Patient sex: F
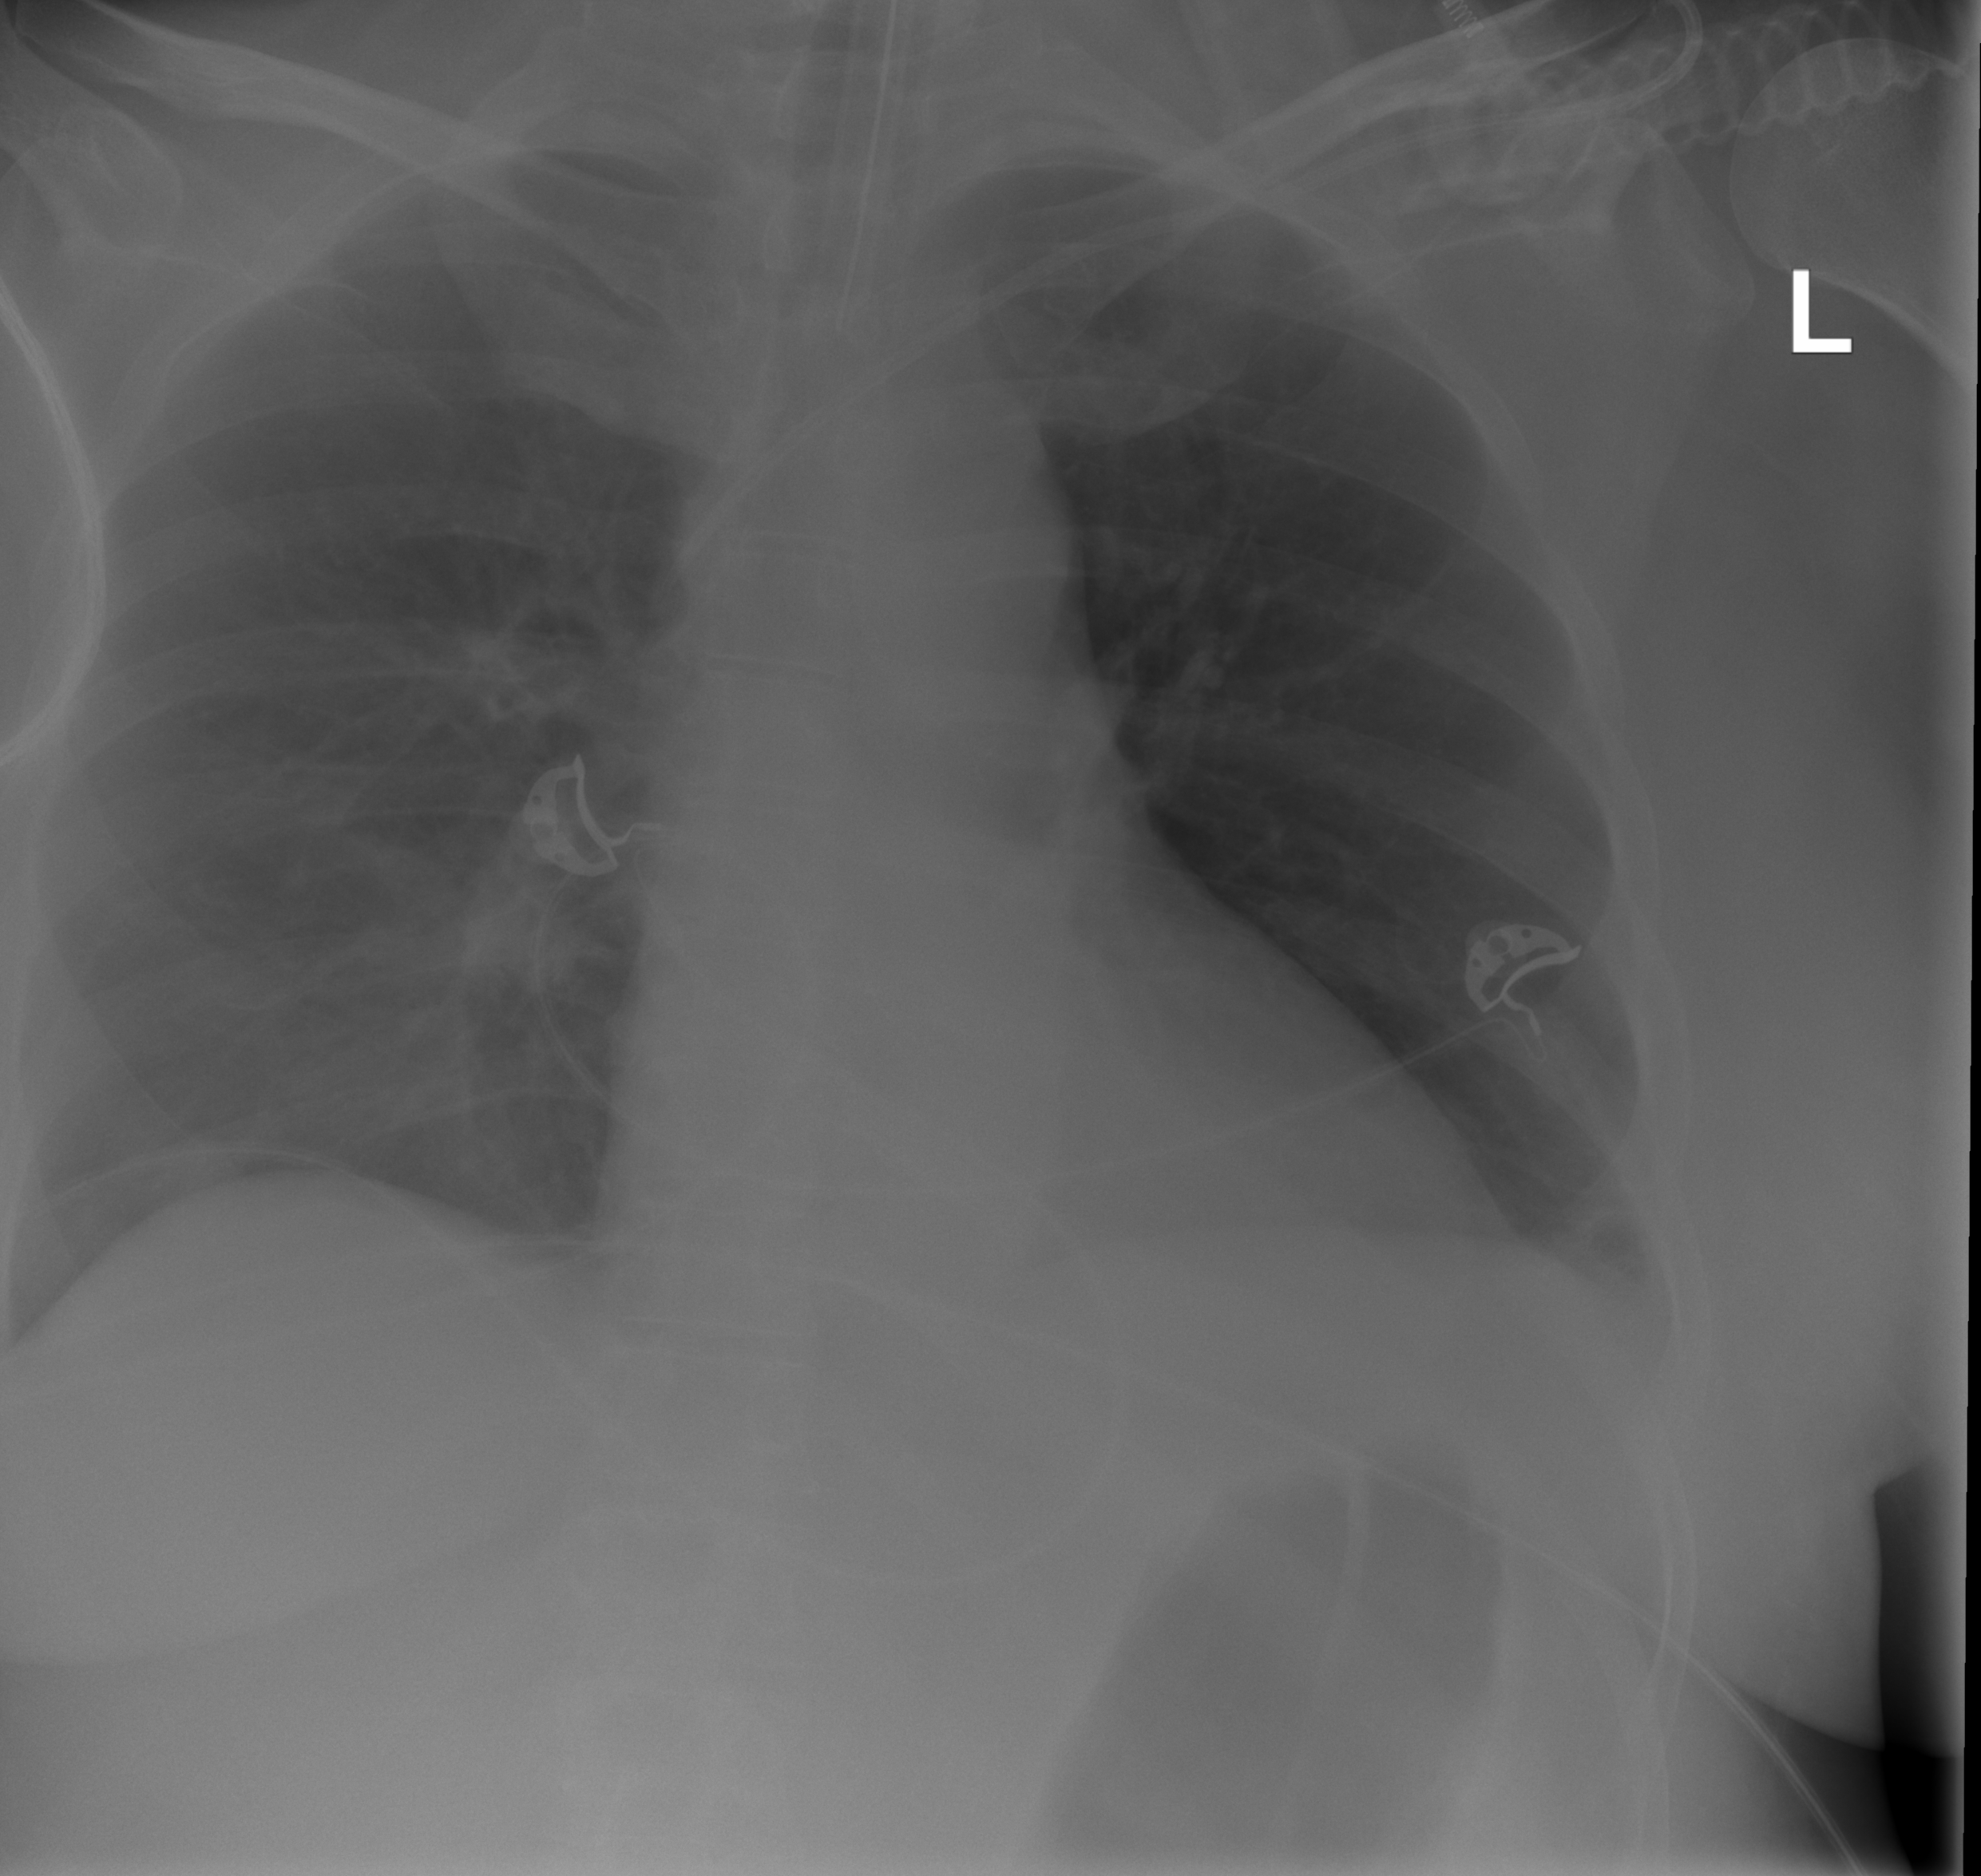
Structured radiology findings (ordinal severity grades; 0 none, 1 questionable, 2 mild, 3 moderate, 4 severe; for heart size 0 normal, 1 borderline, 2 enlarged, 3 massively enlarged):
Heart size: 1
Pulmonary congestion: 0
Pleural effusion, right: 2
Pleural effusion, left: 2
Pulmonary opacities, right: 2
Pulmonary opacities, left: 0
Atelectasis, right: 0
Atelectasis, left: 0